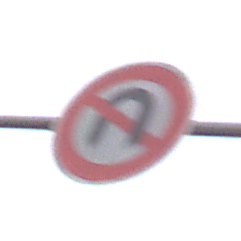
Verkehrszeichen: VerbotWenden
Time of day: SunriseSunset
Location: Outdoor (Nature)
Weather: Clear
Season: NotSpecified
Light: Natural